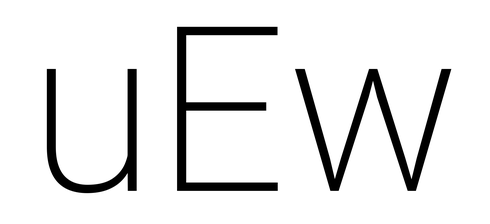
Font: Roboto_ExtraLight